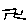
Label: zigzag